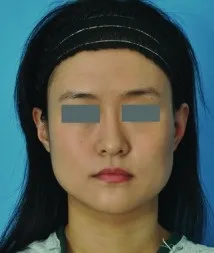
Preoperative presentation:. Frontal view.
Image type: medical_photograph (oral_photograph)